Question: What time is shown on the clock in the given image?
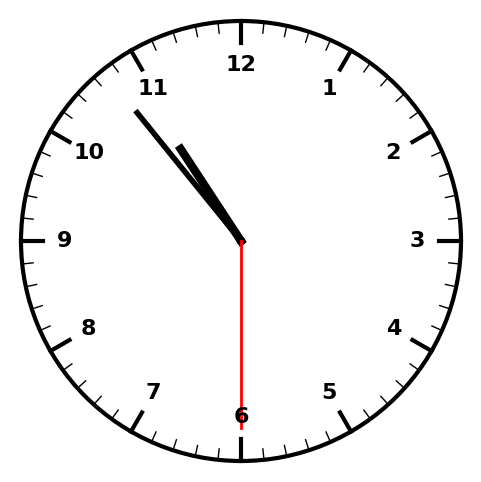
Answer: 10:53:30